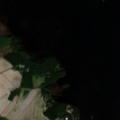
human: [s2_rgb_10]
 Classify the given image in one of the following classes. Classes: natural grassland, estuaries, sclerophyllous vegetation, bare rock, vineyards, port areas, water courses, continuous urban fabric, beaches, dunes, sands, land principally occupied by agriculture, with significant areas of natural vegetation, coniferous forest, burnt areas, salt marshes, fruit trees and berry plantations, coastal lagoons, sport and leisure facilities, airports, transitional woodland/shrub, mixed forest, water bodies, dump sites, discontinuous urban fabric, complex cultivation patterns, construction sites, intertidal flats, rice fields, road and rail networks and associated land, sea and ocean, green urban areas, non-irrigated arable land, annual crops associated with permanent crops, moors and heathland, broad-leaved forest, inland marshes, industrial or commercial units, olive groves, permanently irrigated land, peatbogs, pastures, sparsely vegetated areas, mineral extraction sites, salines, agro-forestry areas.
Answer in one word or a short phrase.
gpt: non-irrigated arable land, inland marshes, water bodies